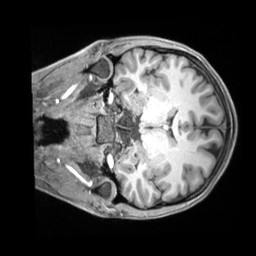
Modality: T1w
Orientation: coronal
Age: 20
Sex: female
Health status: ill
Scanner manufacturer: siemens
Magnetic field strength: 3 T
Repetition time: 2.2 s
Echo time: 0.00218 s